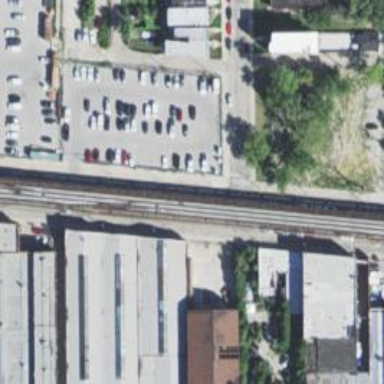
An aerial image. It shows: Siding rail bridge that is electrified.